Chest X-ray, AP view. Patient: 58 years old, sex M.
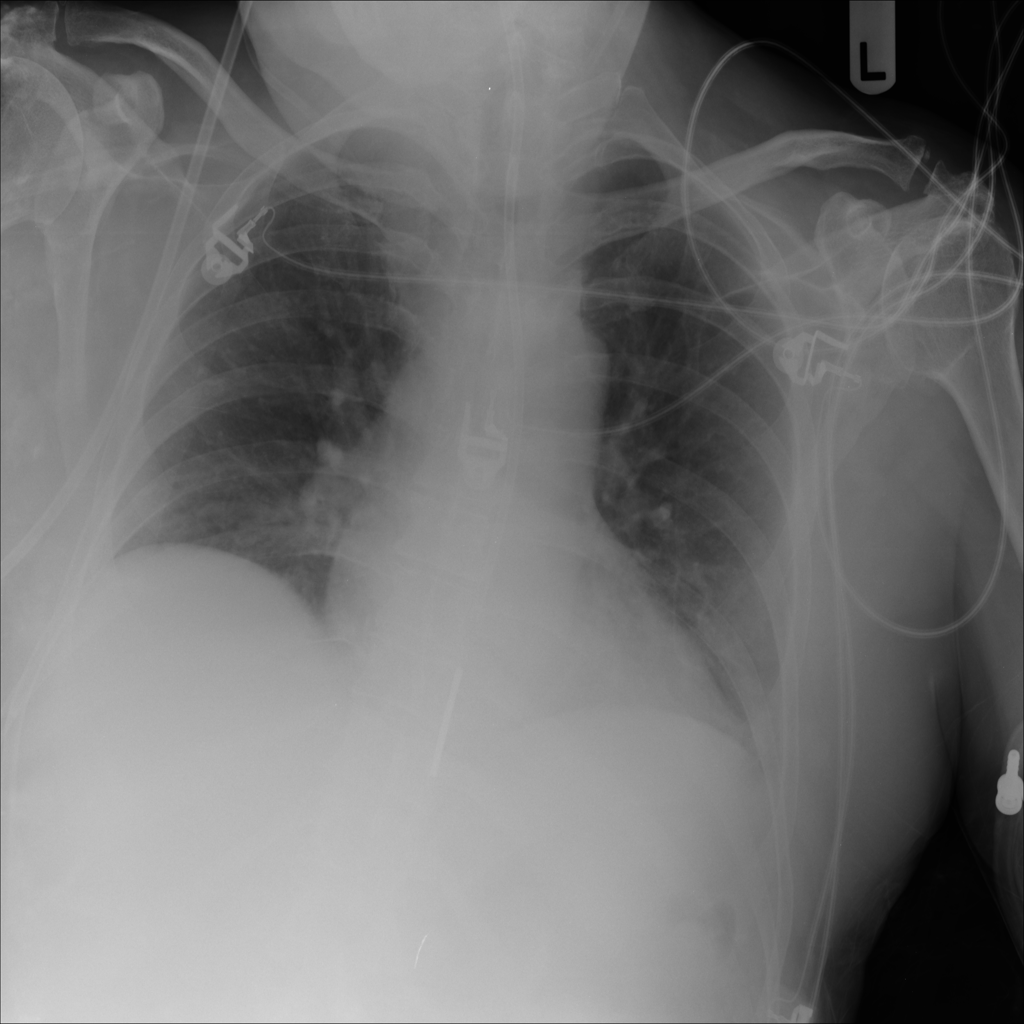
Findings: No Finding